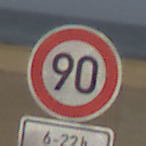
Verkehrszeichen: Geschwindigkeit90
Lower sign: ZeitangabenMitBeschraenkungAufWochentage4
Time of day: MorningAfternoon
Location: Outdoor (Suburban)
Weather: PartlyCloudy
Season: NotSpecified
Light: Natural